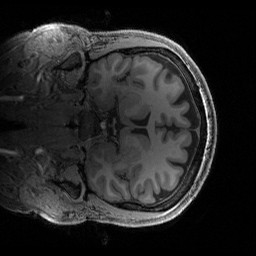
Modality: T1w
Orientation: coronal
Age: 36
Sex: male
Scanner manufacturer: siemens
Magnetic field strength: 3 T
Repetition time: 2.4 s
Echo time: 0.00215 s